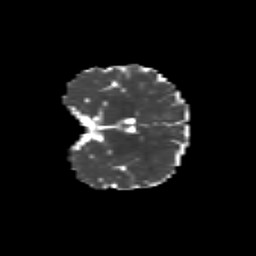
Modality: MD
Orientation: coronal
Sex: male
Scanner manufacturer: siemens
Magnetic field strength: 3 T
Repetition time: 5 s
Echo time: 0.071 s